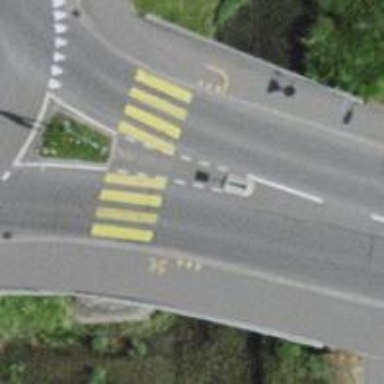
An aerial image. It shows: Crossing on asphalt cycleway.